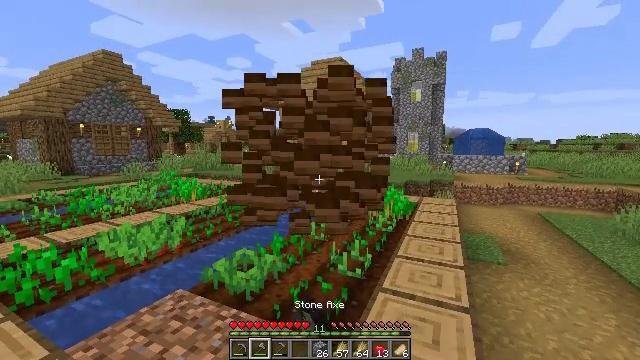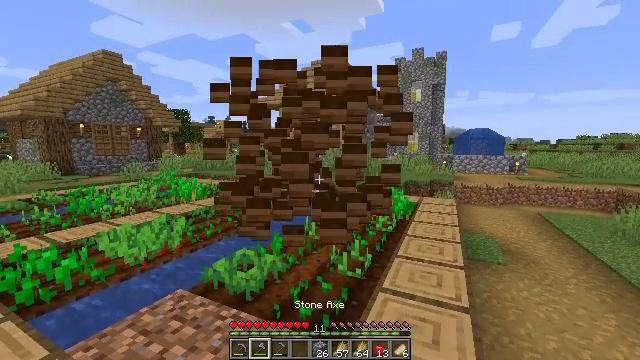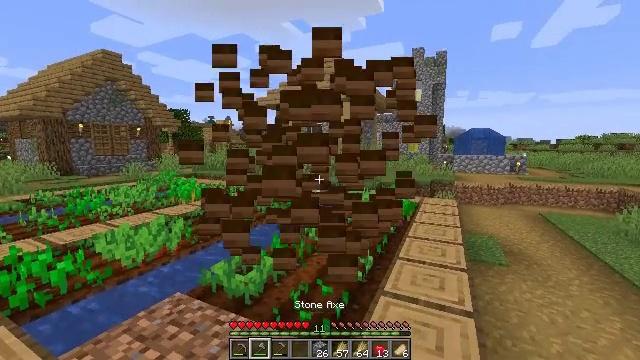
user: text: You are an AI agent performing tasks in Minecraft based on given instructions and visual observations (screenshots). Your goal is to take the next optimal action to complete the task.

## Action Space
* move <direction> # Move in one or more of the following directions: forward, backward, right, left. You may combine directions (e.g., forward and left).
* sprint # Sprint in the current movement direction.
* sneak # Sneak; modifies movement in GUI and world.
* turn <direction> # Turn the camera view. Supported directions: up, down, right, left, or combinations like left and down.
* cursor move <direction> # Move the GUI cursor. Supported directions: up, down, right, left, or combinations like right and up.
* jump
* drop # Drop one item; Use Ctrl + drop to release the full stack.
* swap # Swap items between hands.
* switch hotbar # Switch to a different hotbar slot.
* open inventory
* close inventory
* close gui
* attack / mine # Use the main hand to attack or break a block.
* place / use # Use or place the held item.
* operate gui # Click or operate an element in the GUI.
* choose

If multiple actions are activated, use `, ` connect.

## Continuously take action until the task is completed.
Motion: motion action
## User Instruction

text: Break the composter to recycle it.
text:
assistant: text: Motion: attack / mine
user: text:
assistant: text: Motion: move forward, attack / mine
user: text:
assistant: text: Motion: no_op